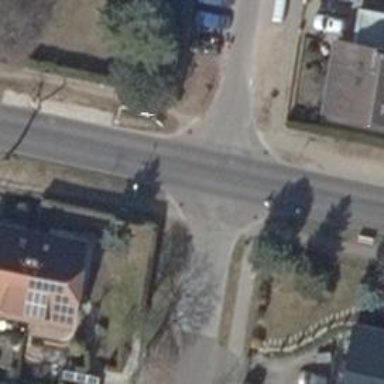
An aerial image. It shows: Unmarked crossing on the road.